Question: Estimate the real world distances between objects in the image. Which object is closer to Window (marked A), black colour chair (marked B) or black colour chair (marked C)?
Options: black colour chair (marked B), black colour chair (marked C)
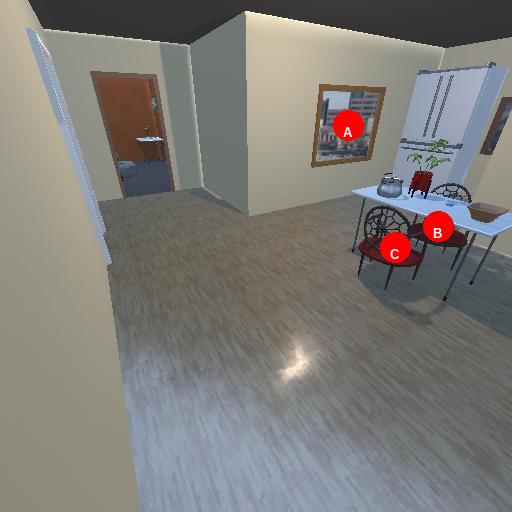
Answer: black colour chair (marked B)